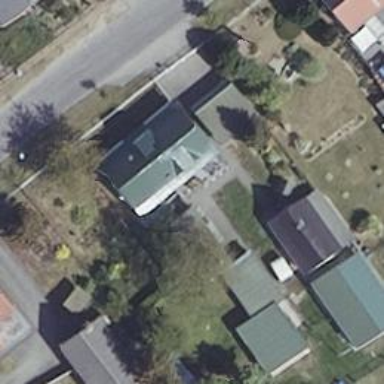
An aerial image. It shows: Simple house.